Question: The give example is based on the default Angular 2 skeleton created by 'ng init'.
Lets assume I want my main component to fill the entire screen with a blue background.
:
'''
my_component_div {
background-color:lightblue;
height:100%;
}
'''
(global) :
'''
html, body {
height: 100%;
margin:0; padding:0;
}
'''
This is the result:

I do not want a scroll bar. I don't like scroll bars. Why is there a scroll bar? Why is there a white border on top? According to inspection (<URL>, this padding-margin-something in the top is , yet . How can this totally basic functionality be achieved?
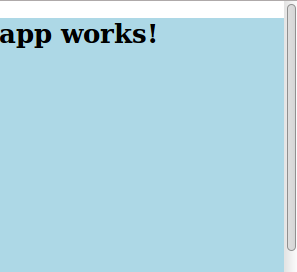
Answer: This is because, by deafult, your angular component is using a '<h1>app works!</h1>'
browser has some built in default CSS which gives your H1 a margin of .67em
'''
h1 {
display: block;
font-size: 2em;
-webkit-margin-before: 0.67em;
-webkit-margin-after: 0.67em;
-webkit-margin-start: 0px;
-webkit-margin-end: 0px;
font-weight: bold;
}
'''
try setting the h1 margin to 0 and your body will re-align with your window.
'''
h1 {
margin:0;
padding: 0.67em 0;
}
'''